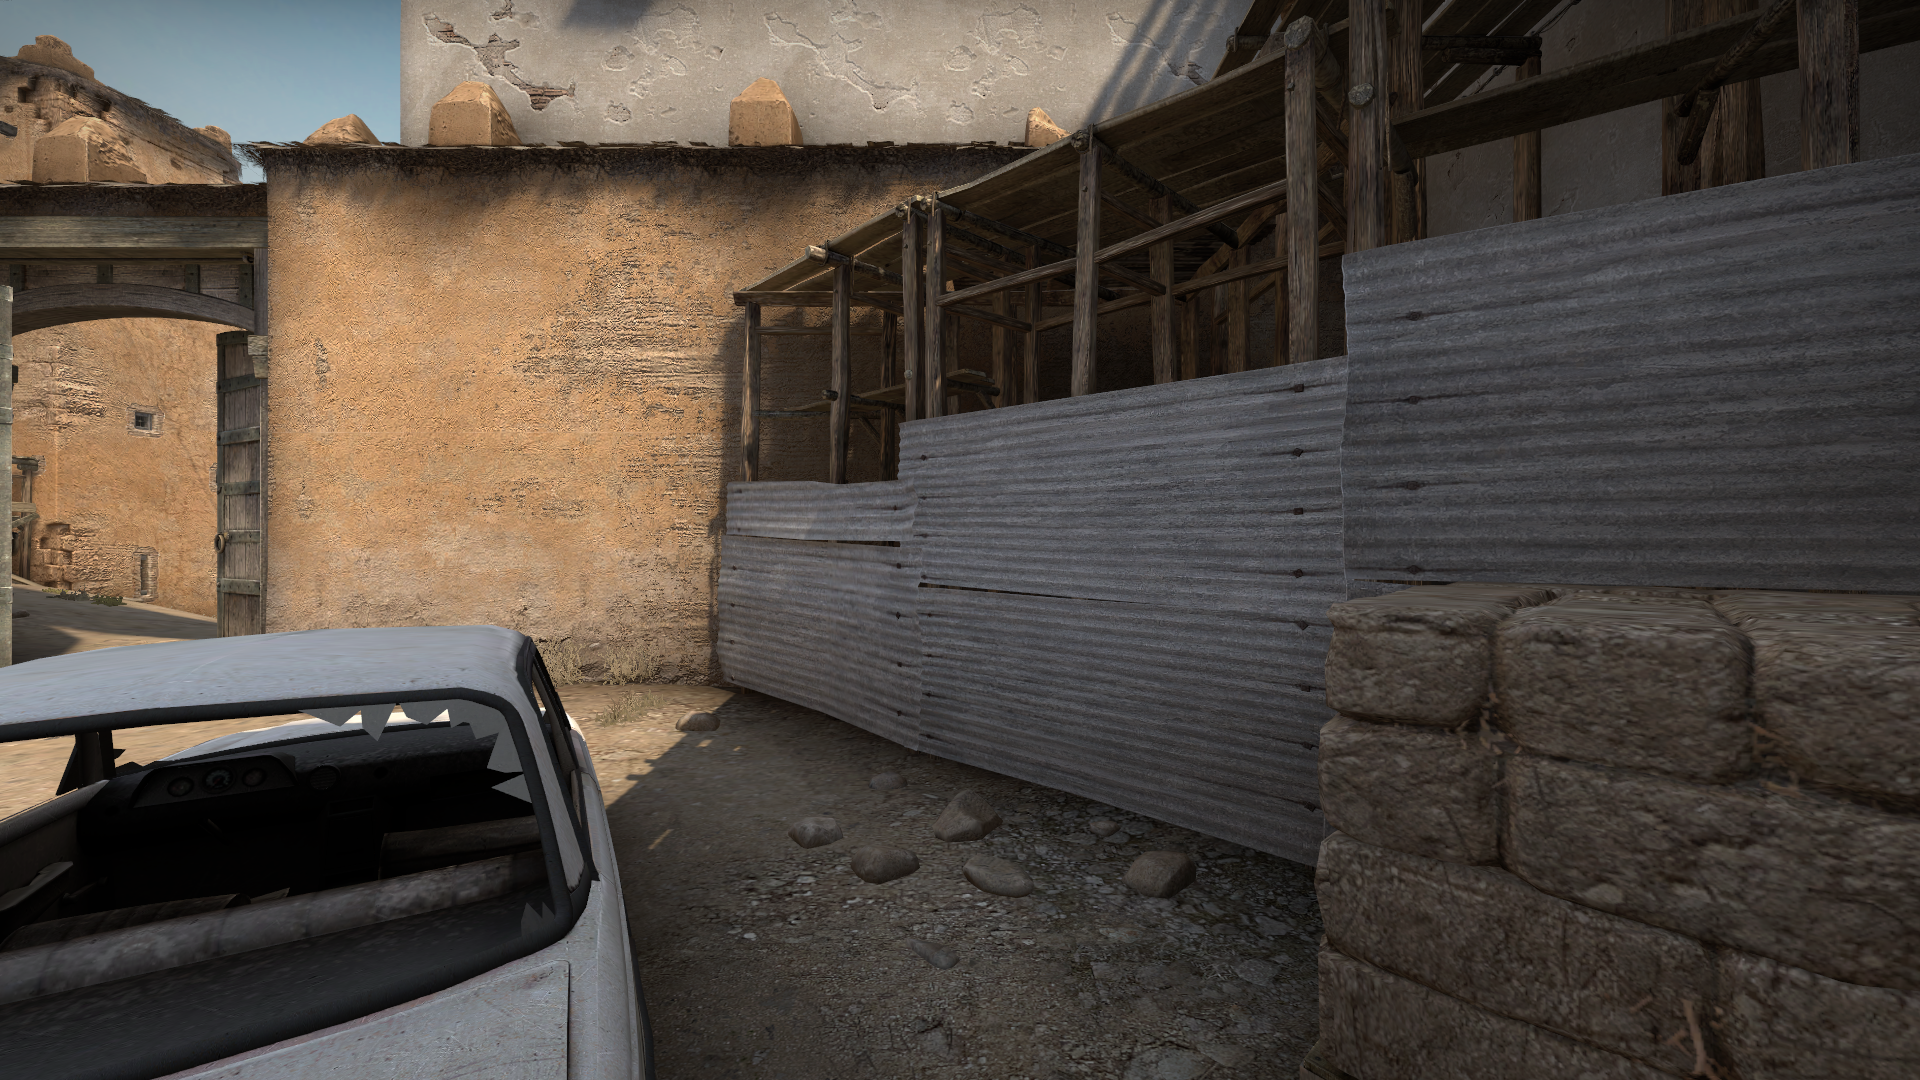
Map: de_dust2